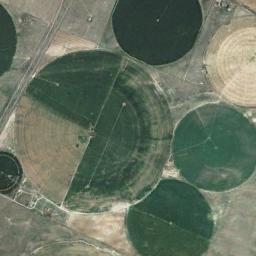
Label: circular_farmland